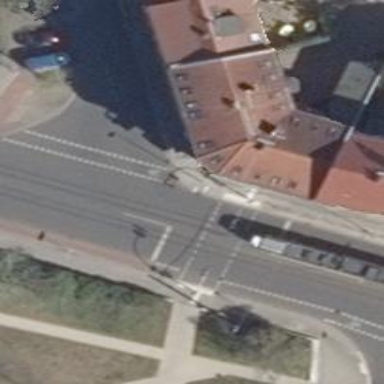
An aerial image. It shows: Road with traffic signals.